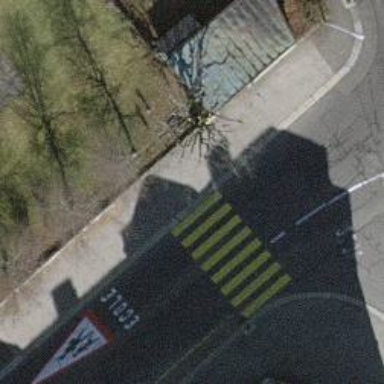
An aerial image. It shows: Zebra crossing on the road.